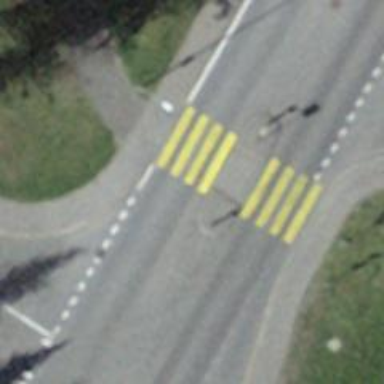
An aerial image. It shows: Zebra crossing with crossing island.